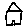
Label: house